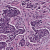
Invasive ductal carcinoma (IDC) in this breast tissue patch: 1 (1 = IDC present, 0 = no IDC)